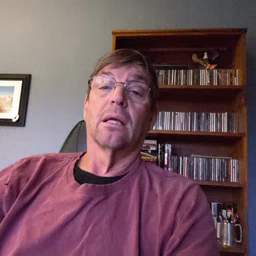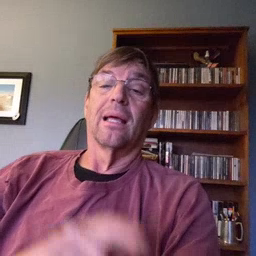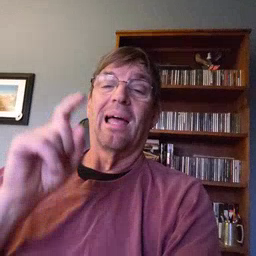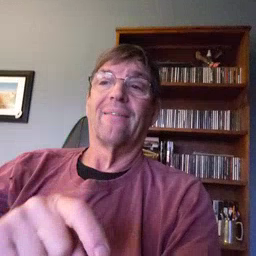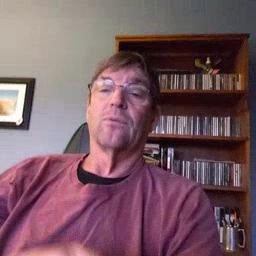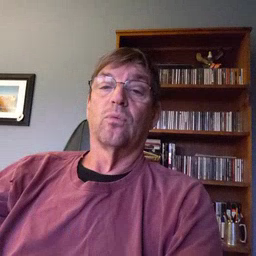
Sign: haveto